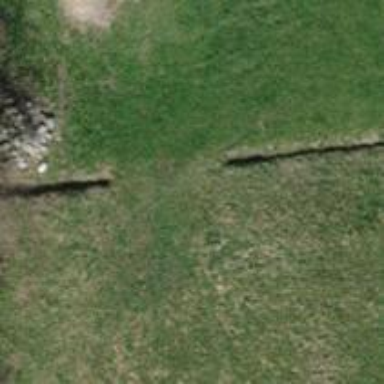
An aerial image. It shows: Culvert tunnel underneath ditch.